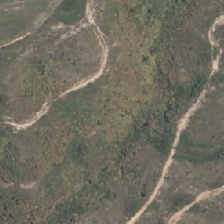
Land cover: harvested_forest